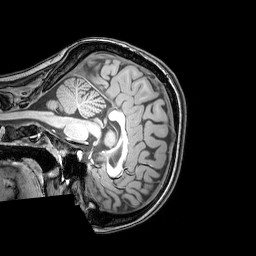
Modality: T1w
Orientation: sagittal
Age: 24
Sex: female
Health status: healthy
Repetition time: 0.081 s
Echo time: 0.037 s